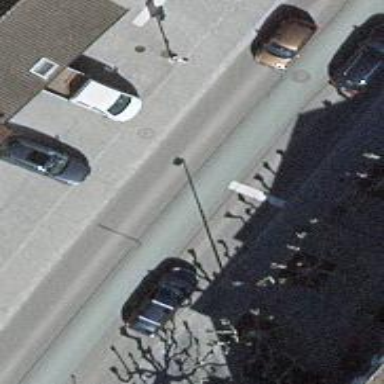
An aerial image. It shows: Road with traffic signals.